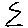
Label: zigzag